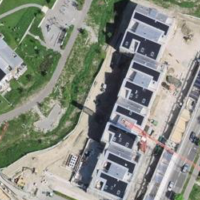
EUNIS habitat code: 54
Species observed at this site:
Tanacetum vulgare
Tussilago farfara
Trifolium pratense
Trifolium repens
Salvia pratensis
Filipendula ulmaria
Caltha palustris
Plantago lanceolata
Veronica persica
Anthyllis vulneraria
Bellis perennis
Phoenicurus ochruros
Papaver rhoeas